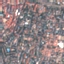
Land use / land cover: Residential